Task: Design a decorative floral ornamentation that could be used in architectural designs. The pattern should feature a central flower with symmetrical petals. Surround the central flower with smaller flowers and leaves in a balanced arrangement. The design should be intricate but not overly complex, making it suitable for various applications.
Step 67:
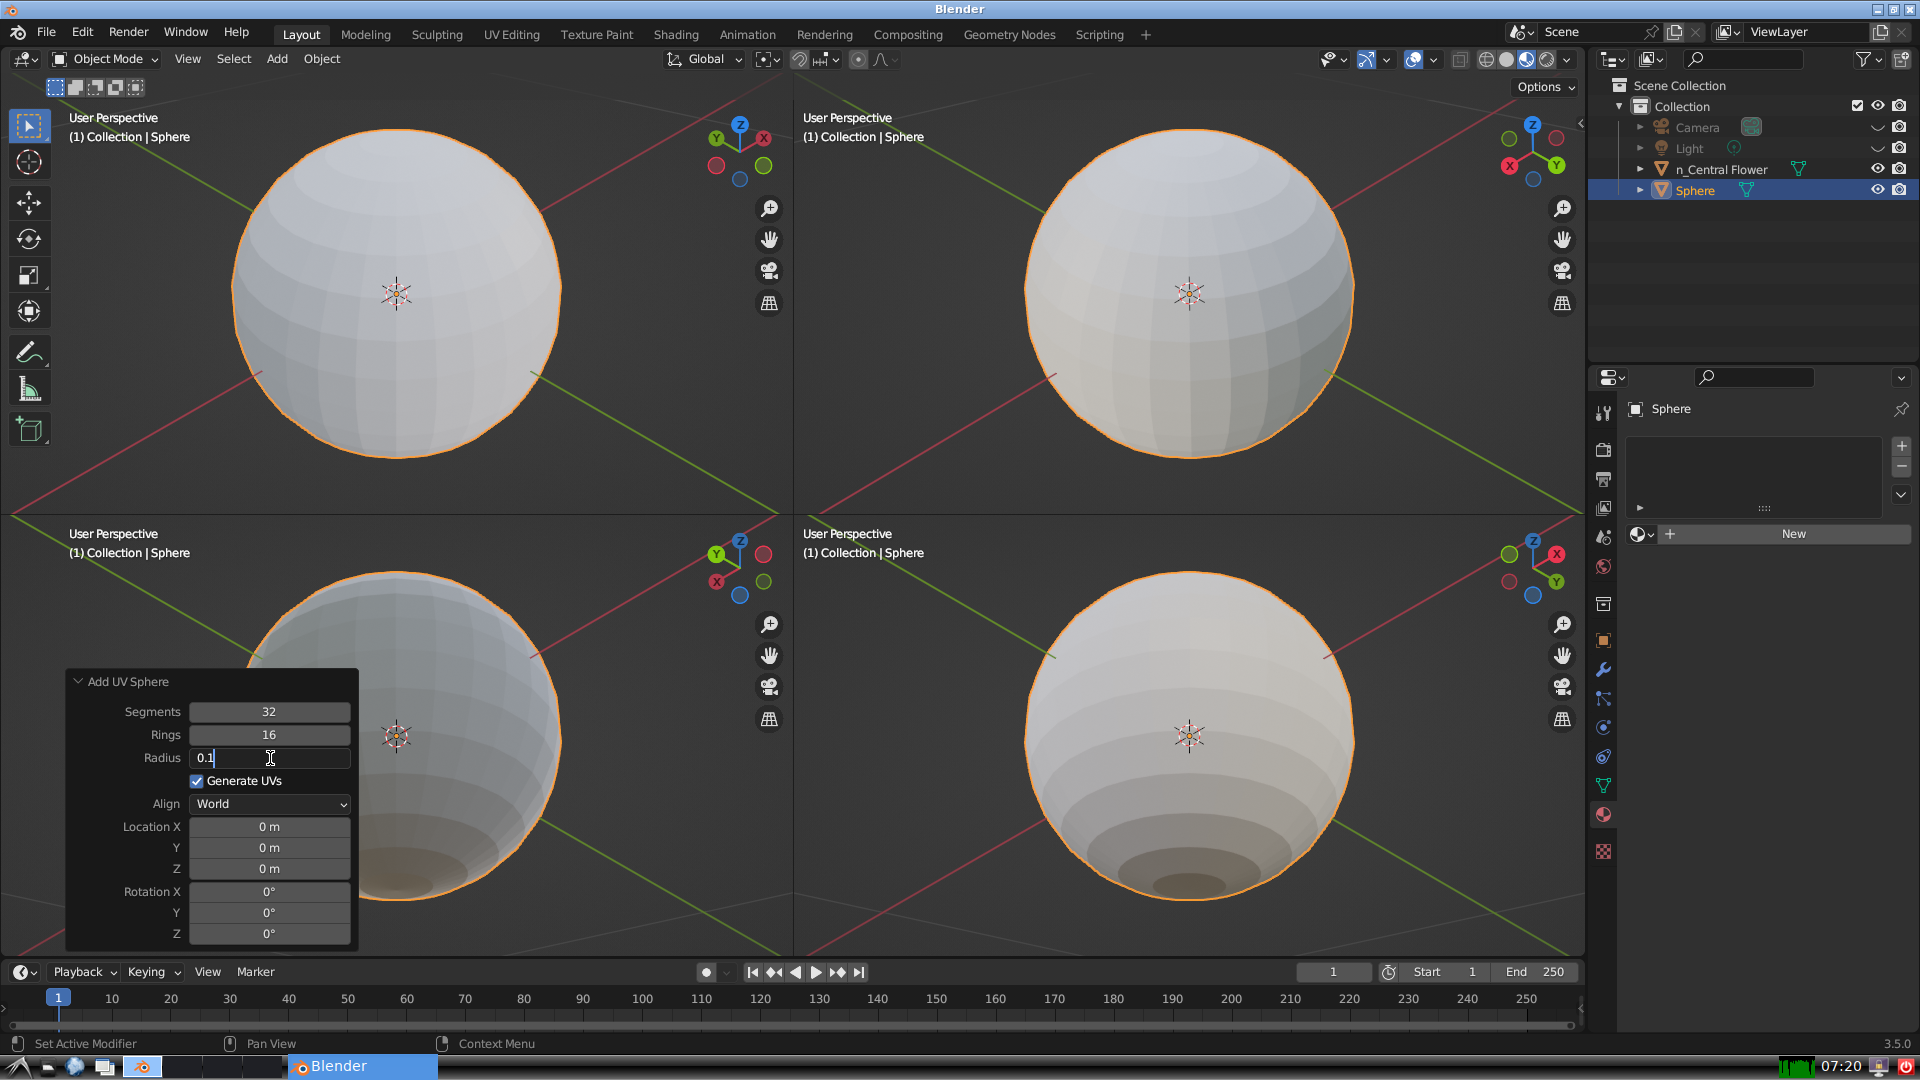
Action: {"key_press": ['Return']}